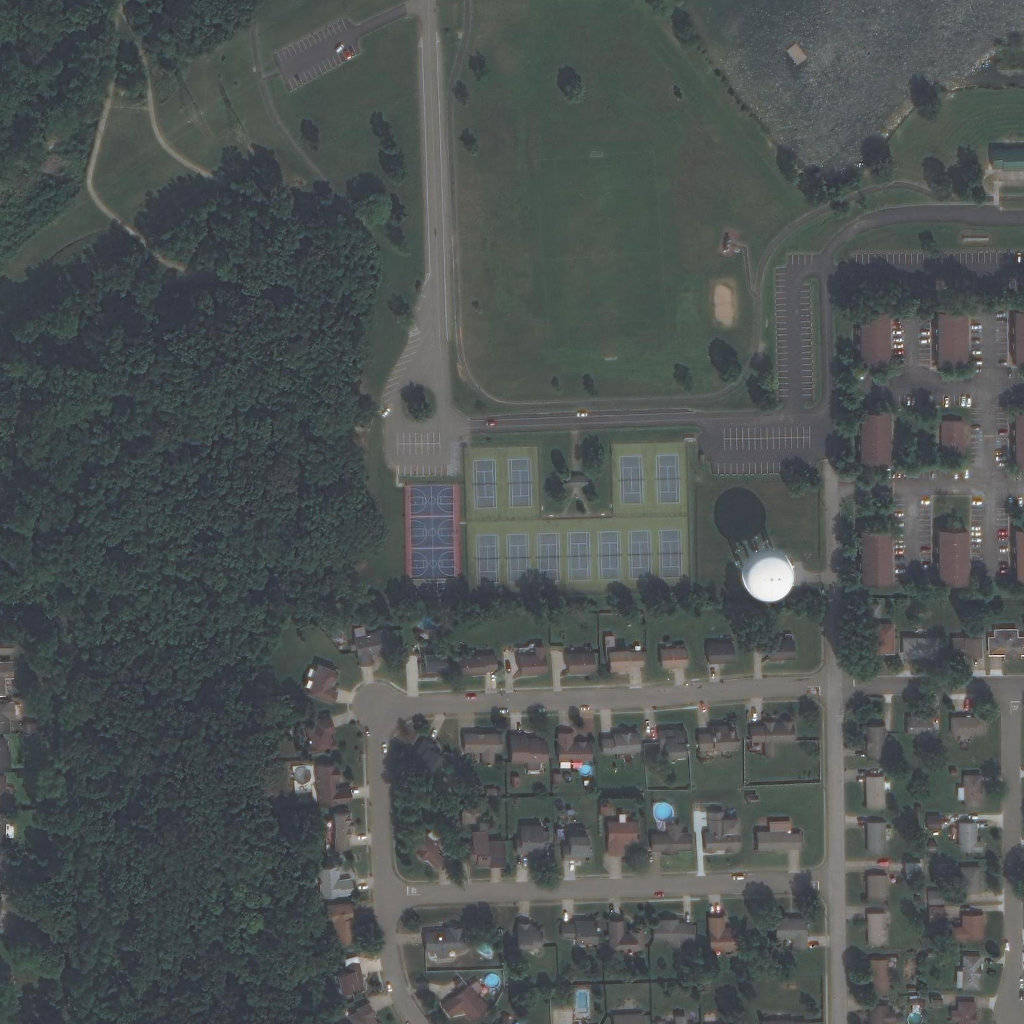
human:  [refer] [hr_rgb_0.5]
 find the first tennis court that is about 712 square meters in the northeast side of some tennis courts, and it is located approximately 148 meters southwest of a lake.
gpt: <box>[[63, 43, 66, 50, 0]]</box>